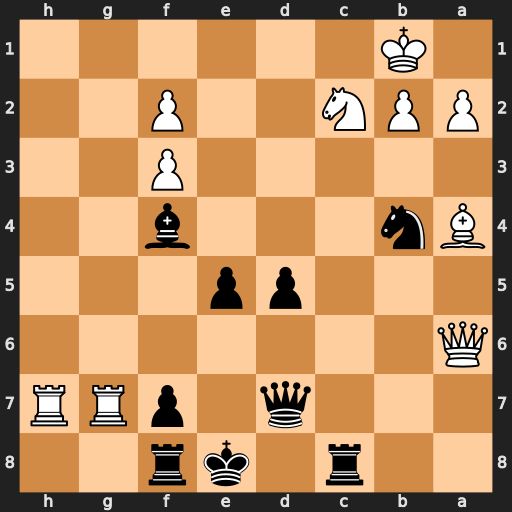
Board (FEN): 2r1kr2/3q1pRR/Q7/3pp3/Bn3b2/5P2/PPN2P2/1K6
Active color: b
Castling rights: -
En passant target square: -
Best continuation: Nxa6 Bxd7+ Kxd7